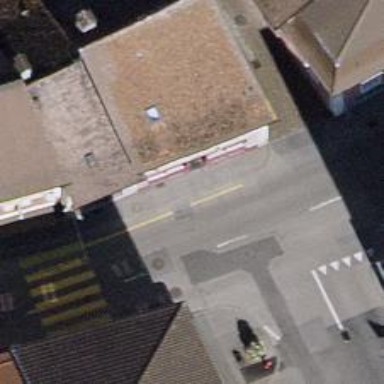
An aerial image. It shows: Pub.